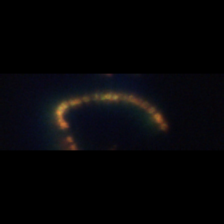
Taxon: Chaetoceros
Group: Diatoms